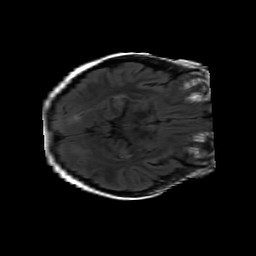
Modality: FLAIR
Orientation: axial
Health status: ill
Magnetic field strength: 3 T